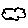
Label: cloud